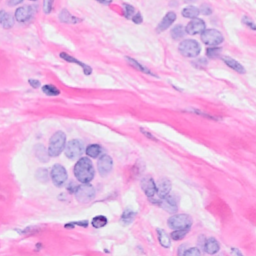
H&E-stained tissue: Breast